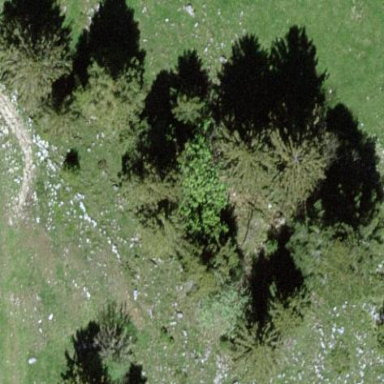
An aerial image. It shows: Forest area.